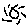
Label: sun